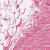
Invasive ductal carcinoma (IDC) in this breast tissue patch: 0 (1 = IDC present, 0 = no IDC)